Interaction volume radius: 5 \u00c5
Interaction volume height: 20 \u00c5
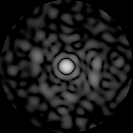
Disorder parameter: 0.8214